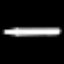
Label: pencil